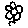
Label: flower